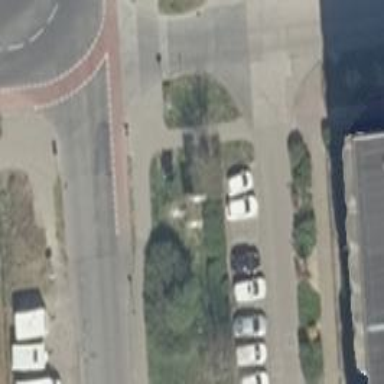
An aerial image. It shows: Sidewalk along the footway.